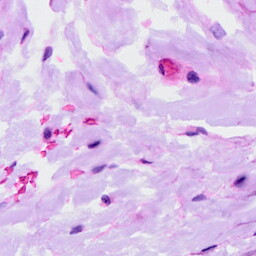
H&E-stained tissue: Ovarian